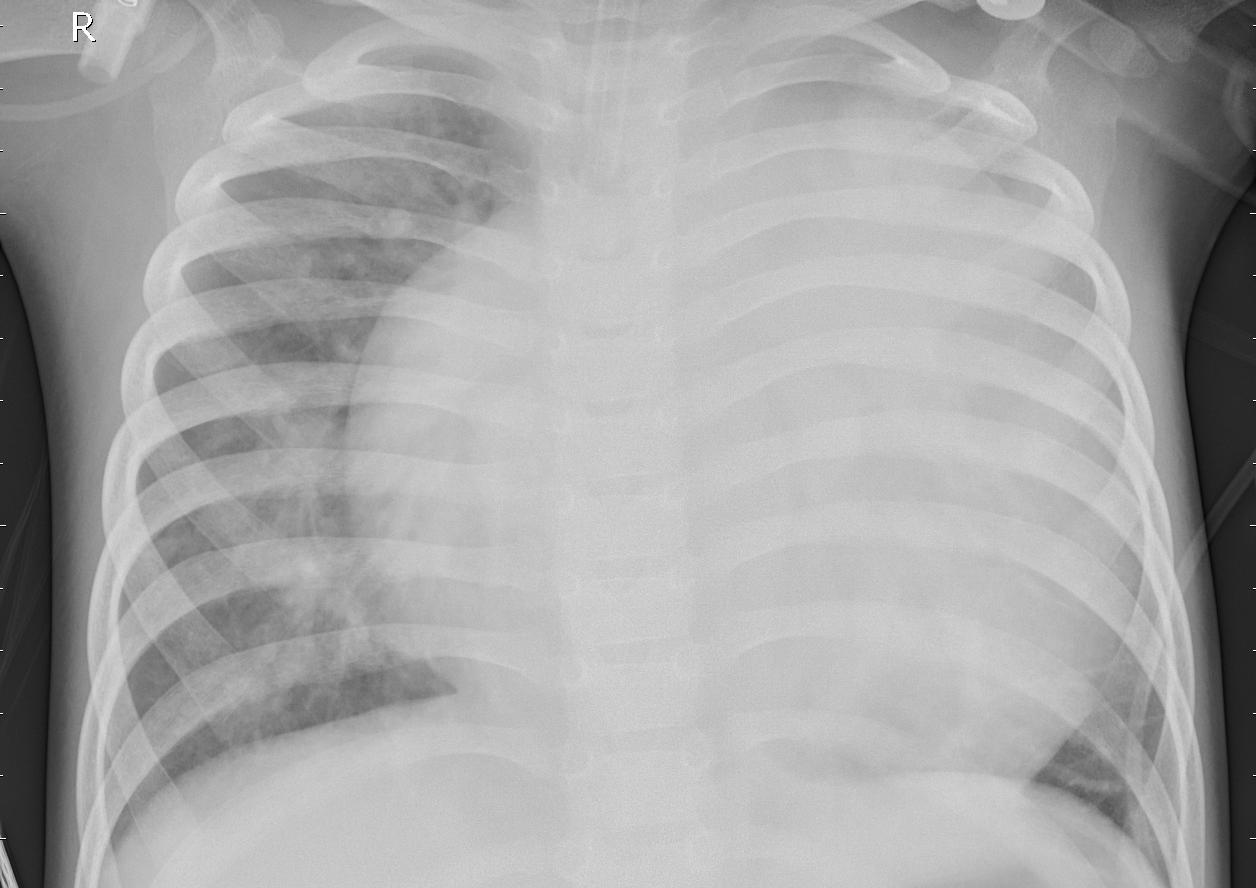
Diagnosis: PNEUMONIA